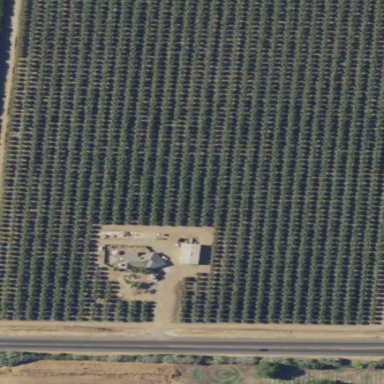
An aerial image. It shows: Vineyard with grape crops.